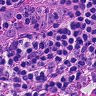
Metastatic tissue present: no